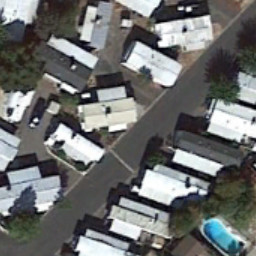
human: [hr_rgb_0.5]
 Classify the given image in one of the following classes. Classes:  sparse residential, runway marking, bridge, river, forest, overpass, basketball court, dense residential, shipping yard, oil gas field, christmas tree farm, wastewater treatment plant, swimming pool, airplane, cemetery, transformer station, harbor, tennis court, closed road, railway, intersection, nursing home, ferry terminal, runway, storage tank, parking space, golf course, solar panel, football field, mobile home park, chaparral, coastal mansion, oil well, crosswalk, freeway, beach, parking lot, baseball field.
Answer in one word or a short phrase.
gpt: mobile home park